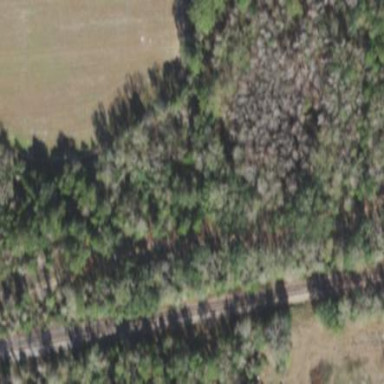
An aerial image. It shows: Mixed leaf woodland.